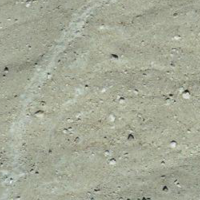
EUNIS habitat code: 48
Species observed at this site:
Pyrrhocorax graculus